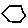
Label: hexagon